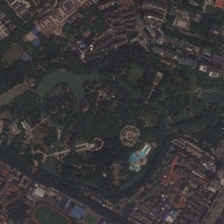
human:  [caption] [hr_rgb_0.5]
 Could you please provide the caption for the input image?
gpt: many densely populated areas have been built near the park .

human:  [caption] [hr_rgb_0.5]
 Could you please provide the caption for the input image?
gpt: many densely populated areas have been built near the park .

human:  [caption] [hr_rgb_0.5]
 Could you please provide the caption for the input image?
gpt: the park covers a large area and is located in the center of the city .

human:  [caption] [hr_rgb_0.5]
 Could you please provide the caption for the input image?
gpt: the park covers a large area and is located in the center of the city .

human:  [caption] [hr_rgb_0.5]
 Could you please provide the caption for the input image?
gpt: the park covers a large area and is located in the center of the city .